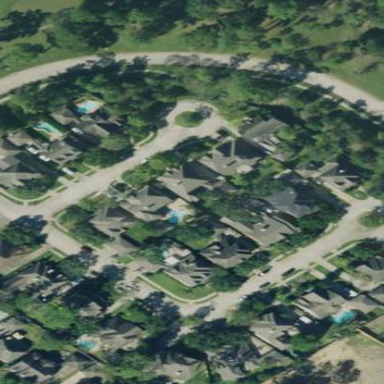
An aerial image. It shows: Residential area within neighborhood.